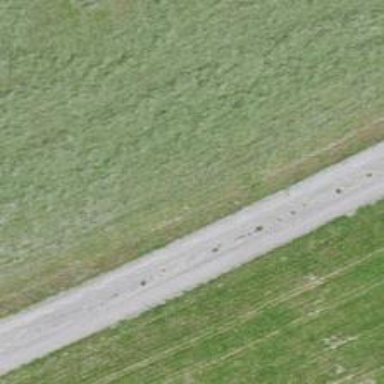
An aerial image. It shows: Well-maintained track road of grade 1.